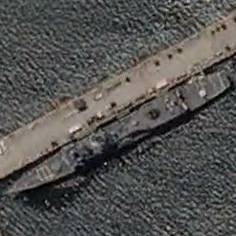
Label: cruiser